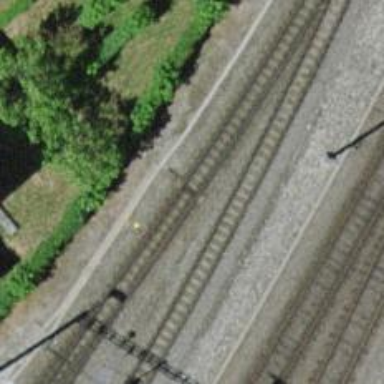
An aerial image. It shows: Railway switch.